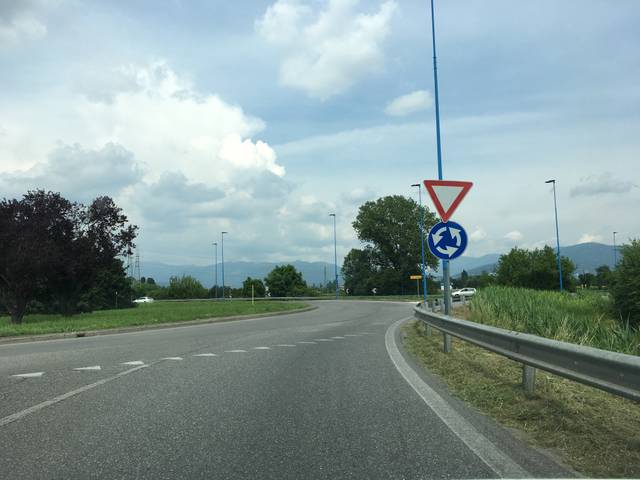
Region: Italy
Coordinates: 45.507, 10.166